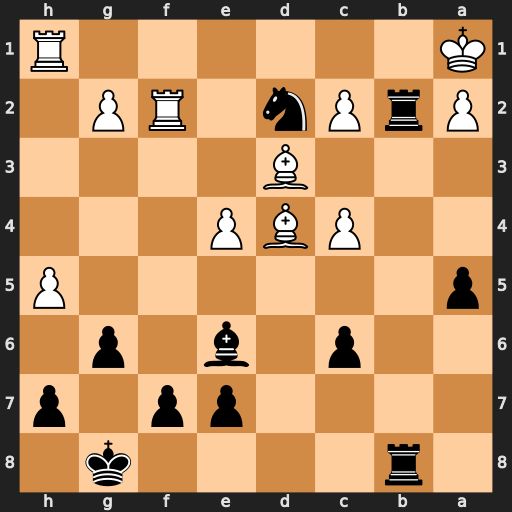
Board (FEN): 1r4k1/4pp1p/2p1b1p1/p6P/2PBP3/3B4/PrPn1RP1/K6R
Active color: b
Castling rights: -
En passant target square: -
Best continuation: Rb1+ Rxb1 Rxb1#